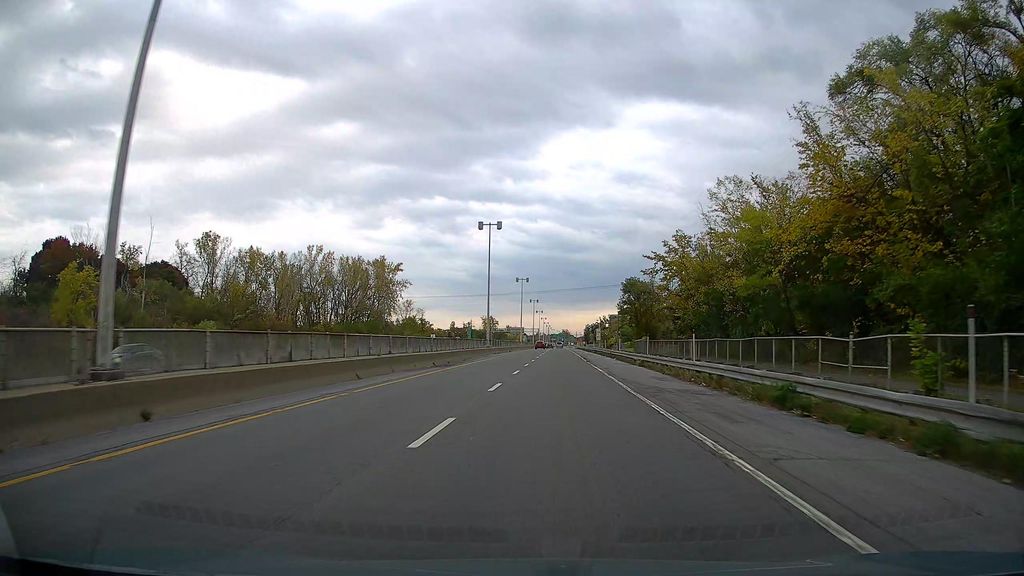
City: montreal